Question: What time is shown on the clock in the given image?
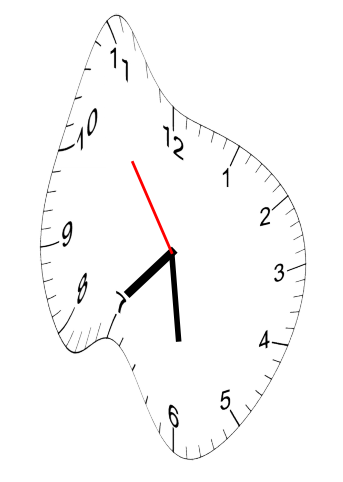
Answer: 07:28:54